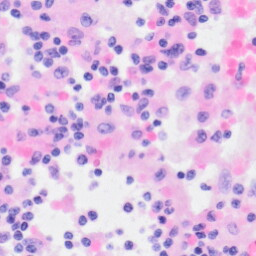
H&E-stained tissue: Kidney